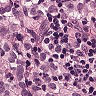
Metastatic tissue present: yes